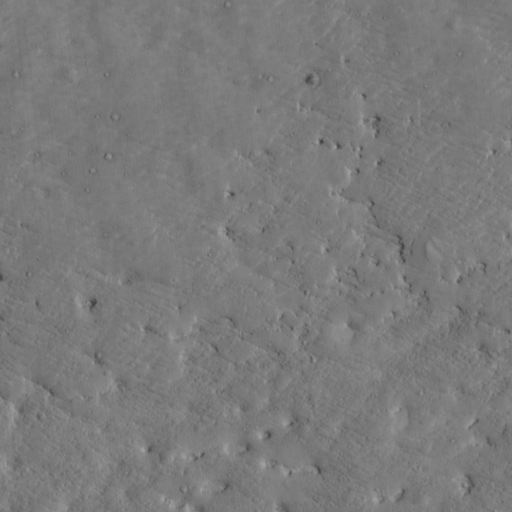
Classes present: Background